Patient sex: M
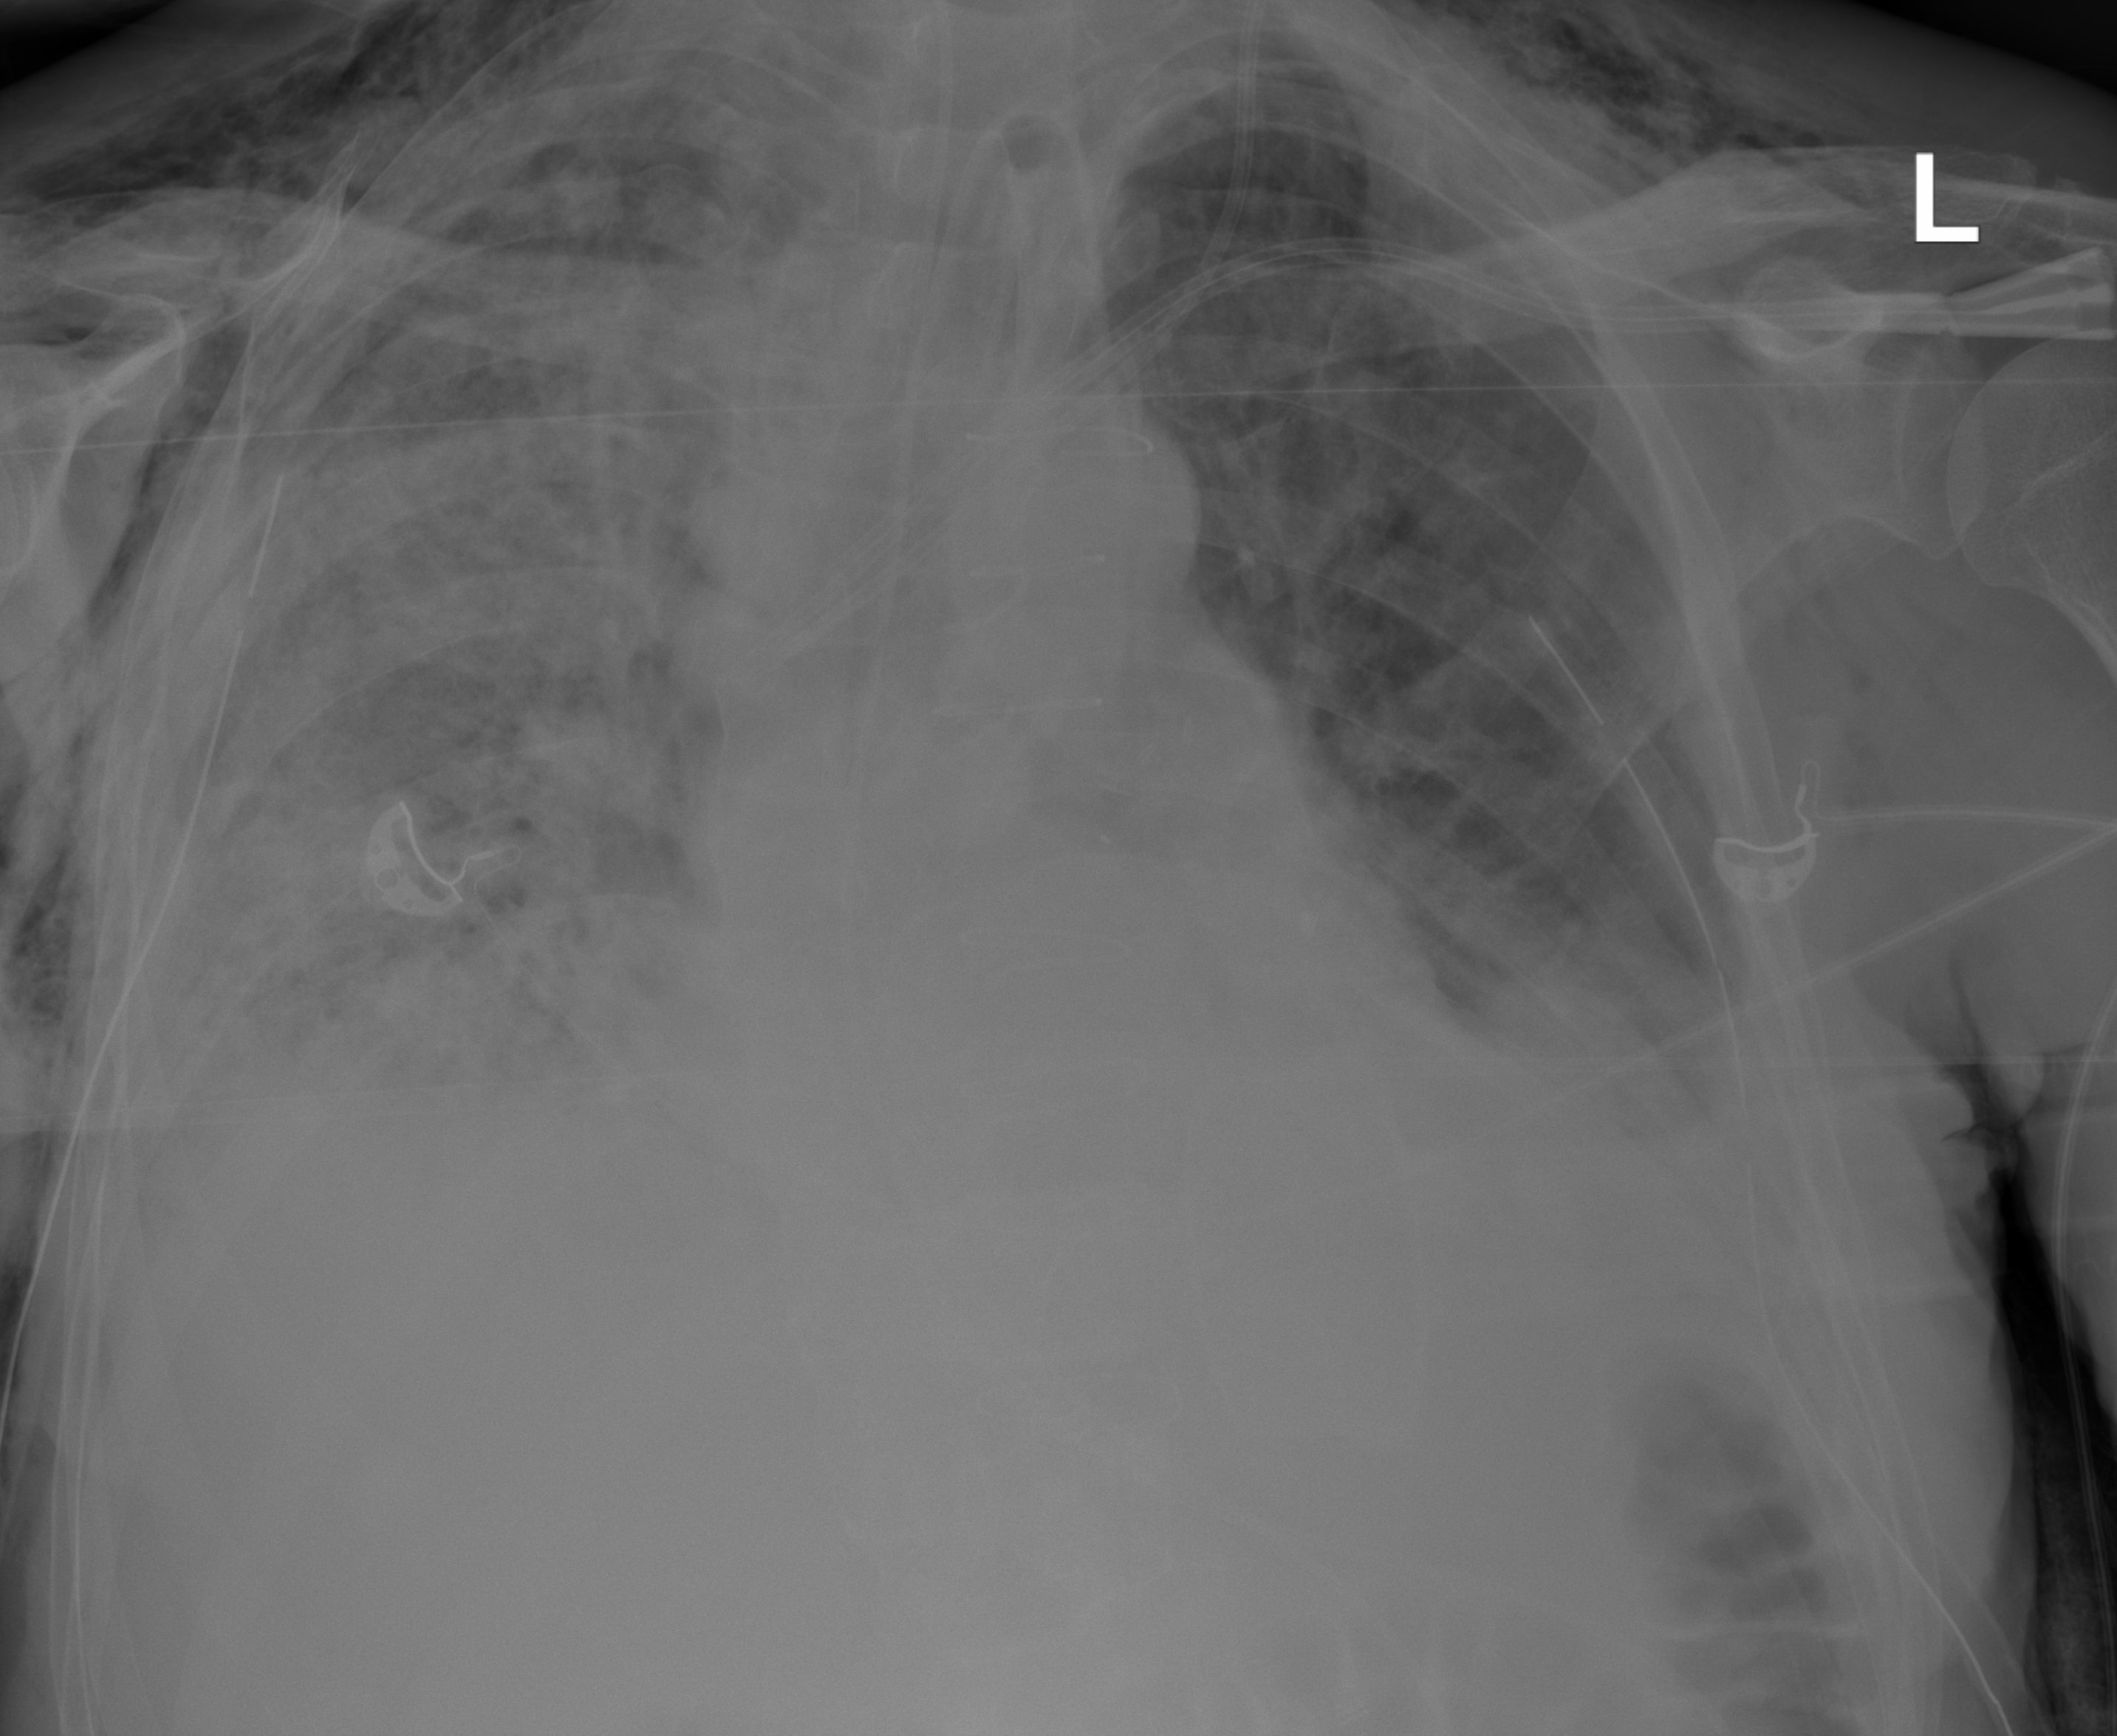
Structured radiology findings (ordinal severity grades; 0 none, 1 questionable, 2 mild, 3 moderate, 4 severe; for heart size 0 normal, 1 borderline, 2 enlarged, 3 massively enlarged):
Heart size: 2
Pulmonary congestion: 2
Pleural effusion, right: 2
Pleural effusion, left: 2
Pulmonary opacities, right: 4
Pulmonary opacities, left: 2
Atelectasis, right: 2
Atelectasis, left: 2